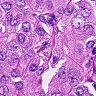
Metastatic tissue present: yes